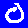
Digit: 0